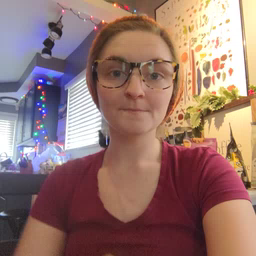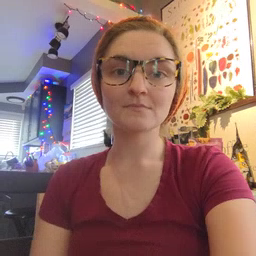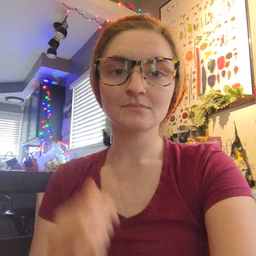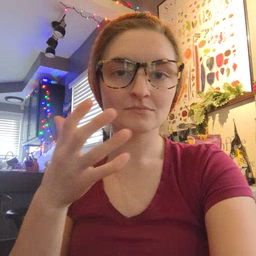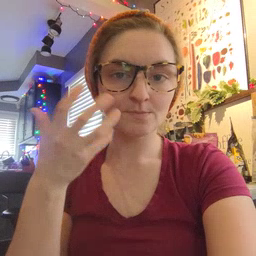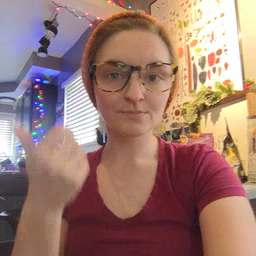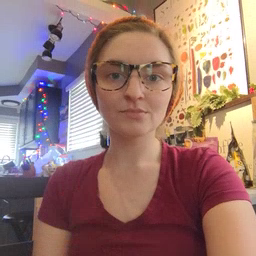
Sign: tiger